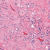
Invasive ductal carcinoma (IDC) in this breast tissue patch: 1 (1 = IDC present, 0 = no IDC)